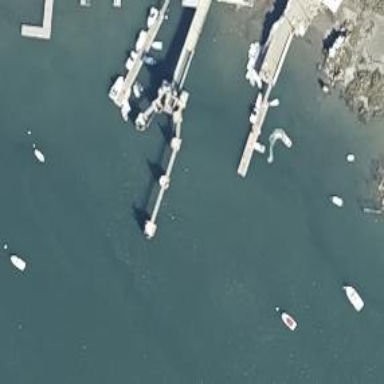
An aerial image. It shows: Man-made pier.